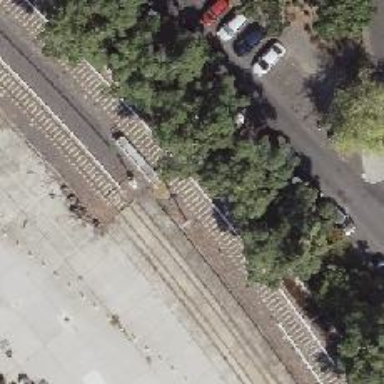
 with the electrification running at the bottom."